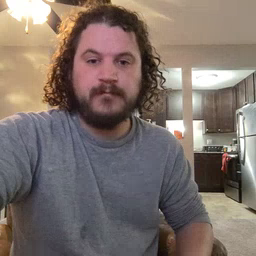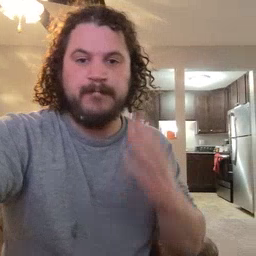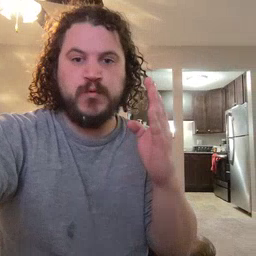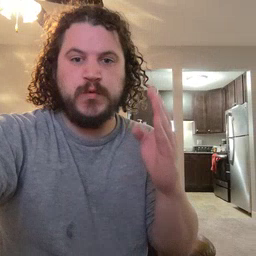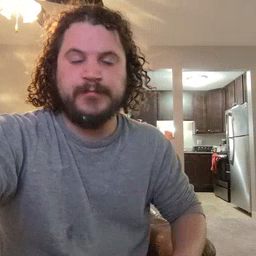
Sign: blue